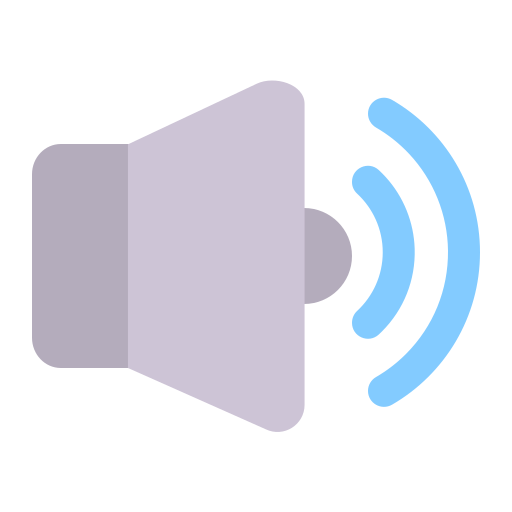
speaker high volume flat